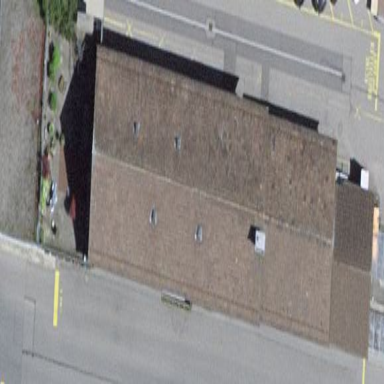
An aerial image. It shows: Public building.